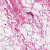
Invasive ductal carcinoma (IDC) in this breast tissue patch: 0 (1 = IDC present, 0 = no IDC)